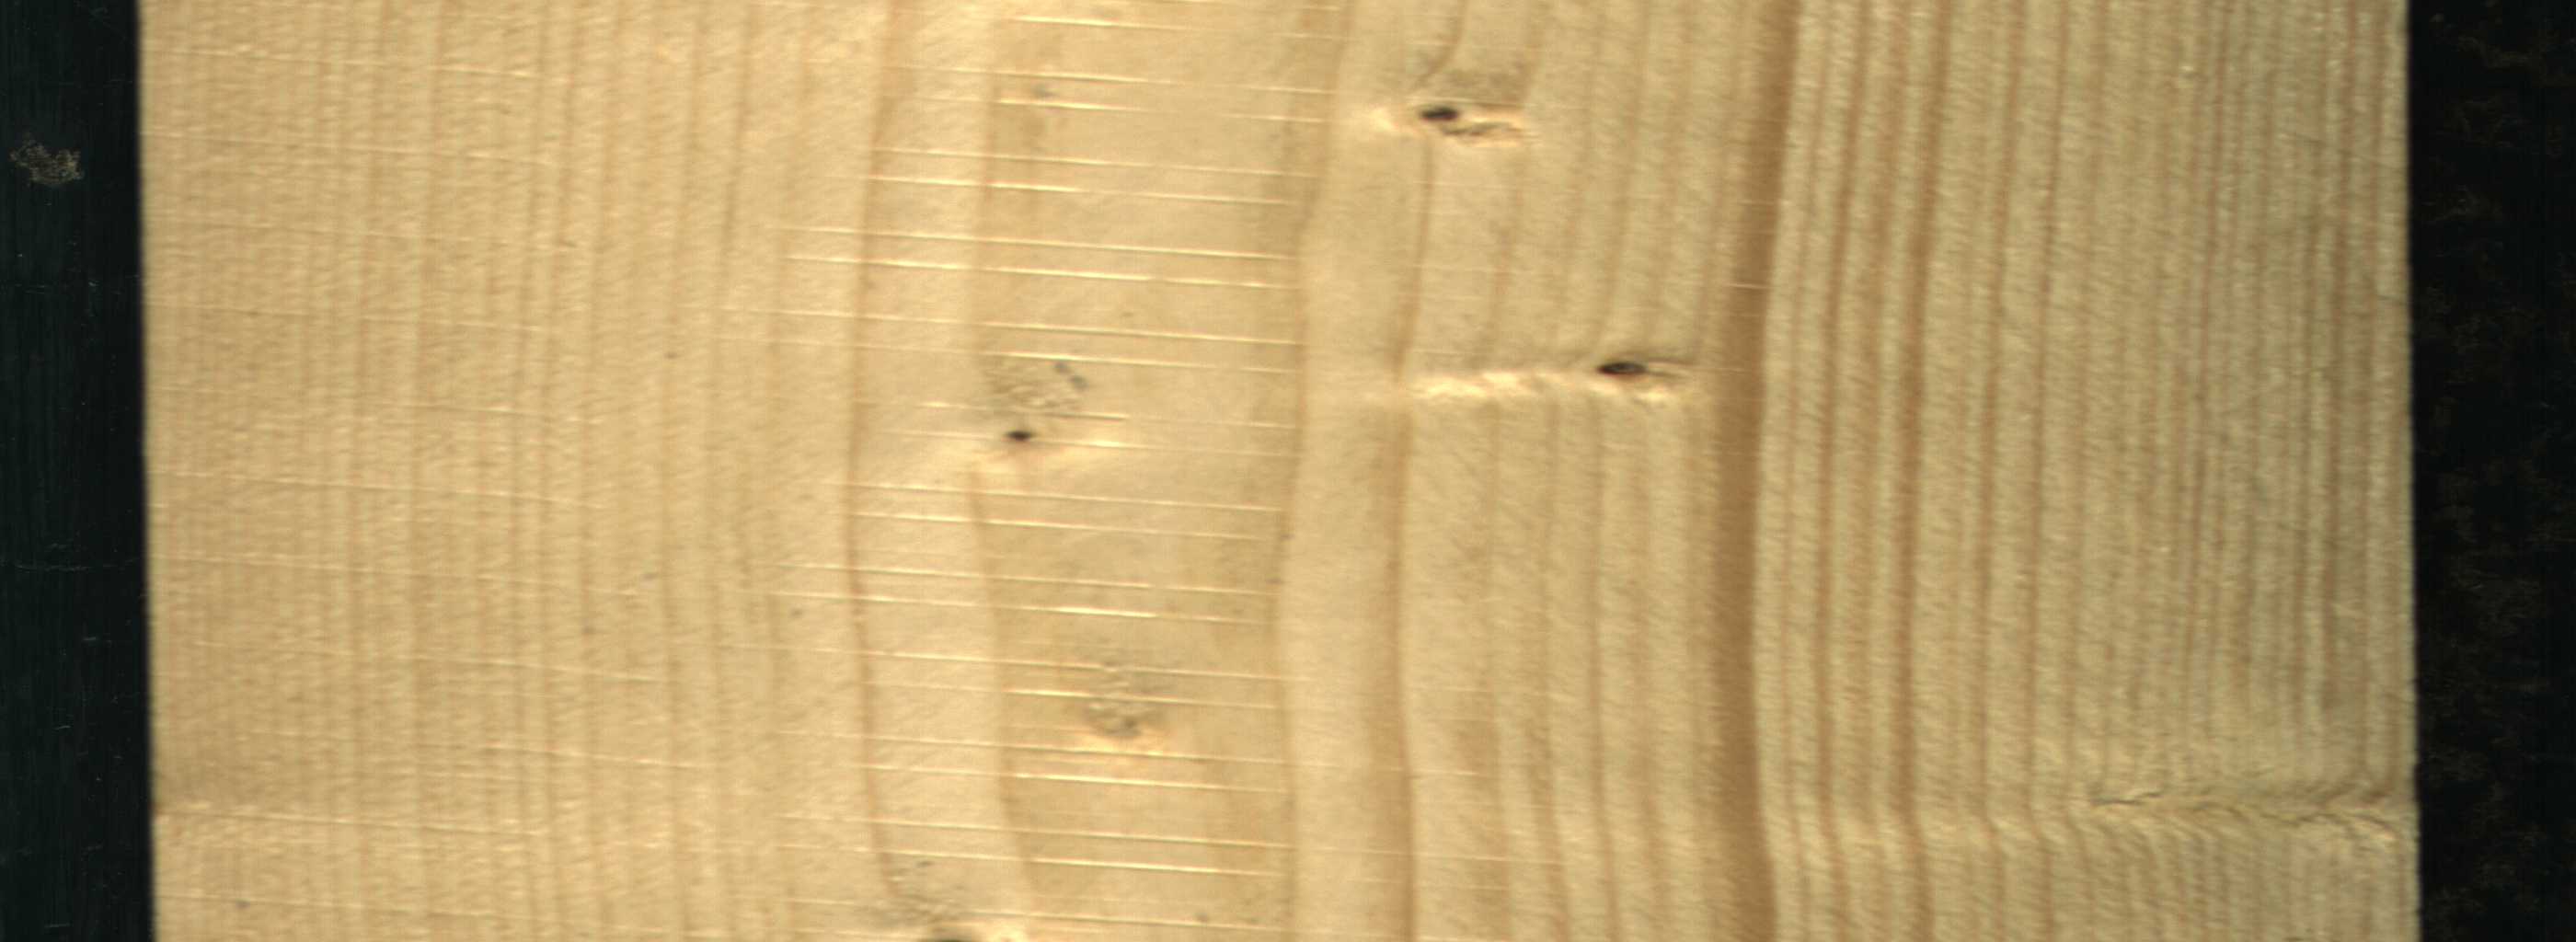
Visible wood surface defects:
Quartzity
Live_Knot
Live_Knot
Live_Knot